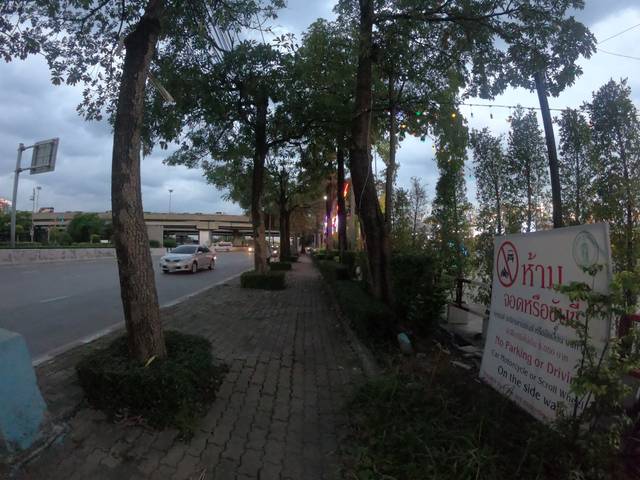
Region: Thailand
Coordinates: 13.826, 100.627